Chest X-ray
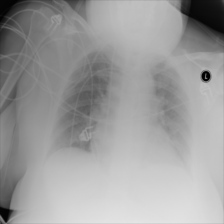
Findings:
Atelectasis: negative
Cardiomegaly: negative
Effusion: negative
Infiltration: negative
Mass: negative
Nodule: negative
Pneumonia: negative
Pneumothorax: negative
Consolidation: negative
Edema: negative
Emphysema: negative
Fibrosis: negative
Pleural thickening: negative
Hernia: negative